Aerial crown-view tile of a tropical tree (Barro Colorado Island, Panama), acquired 20250217:
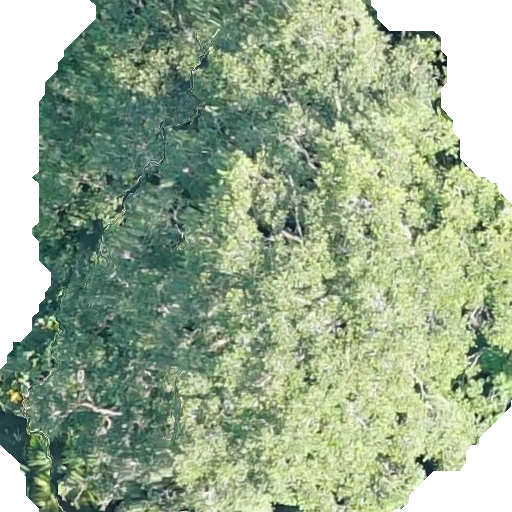
Species: Calophyllum longifolium
GBIF accepted scientific name: Calophyllum longifolium
Crown area: 378.051 m²